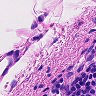
Metastatic tissue present: no